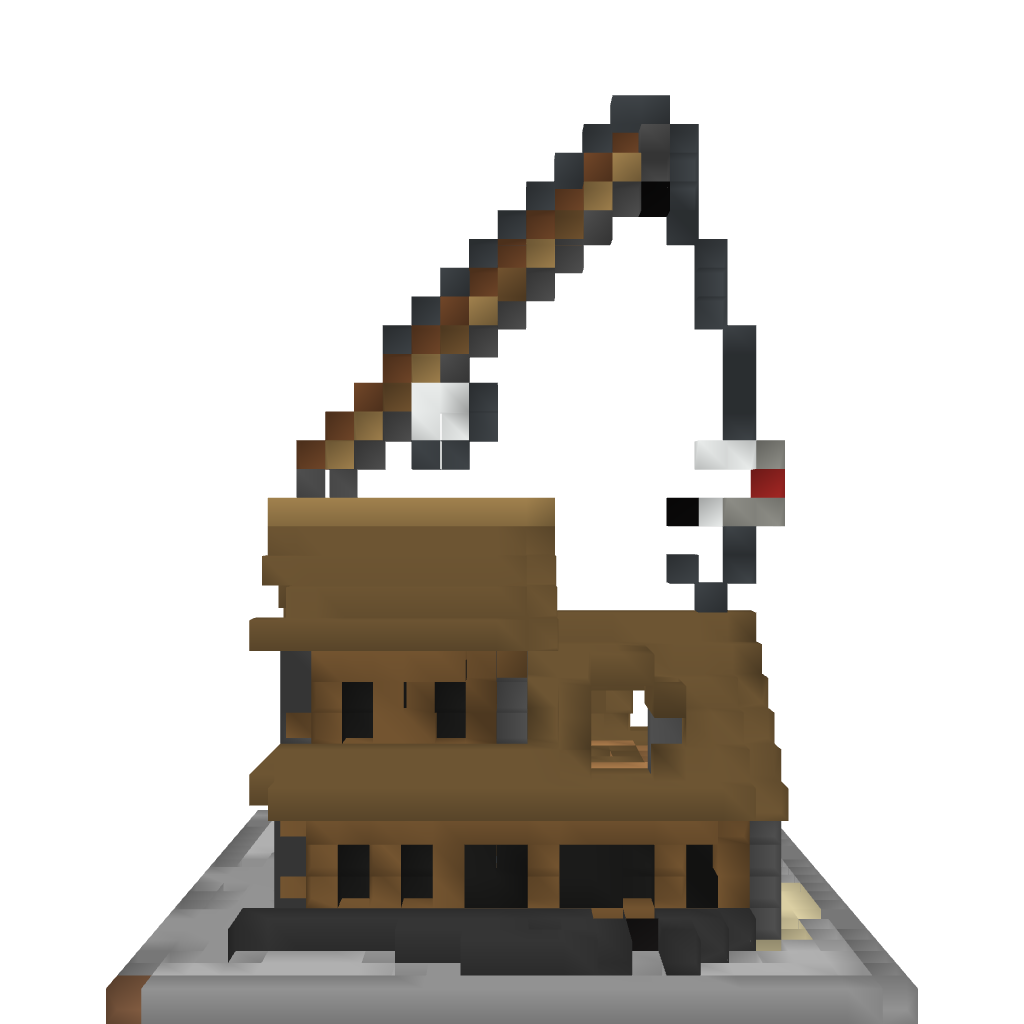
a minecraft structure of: Fishing lodge